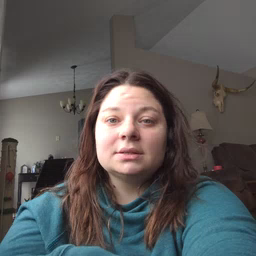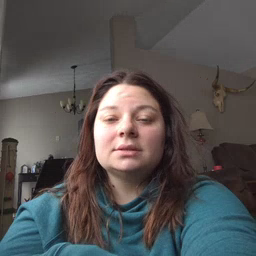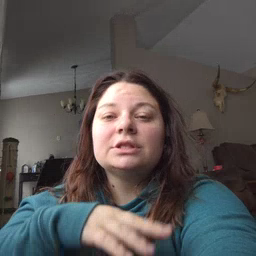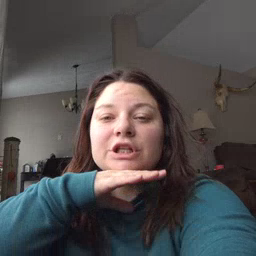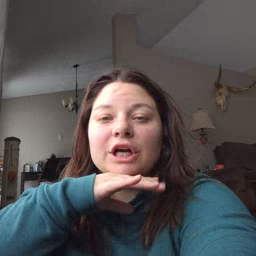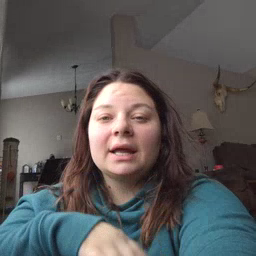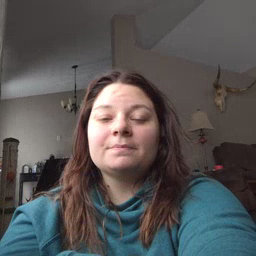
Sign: dirty